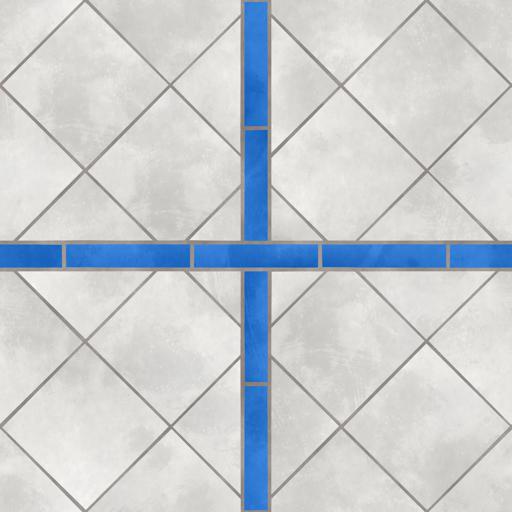
Tags: blue tiles white